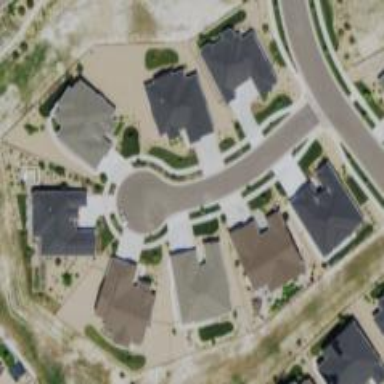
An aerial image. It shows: This residential area consists of single-family homes.